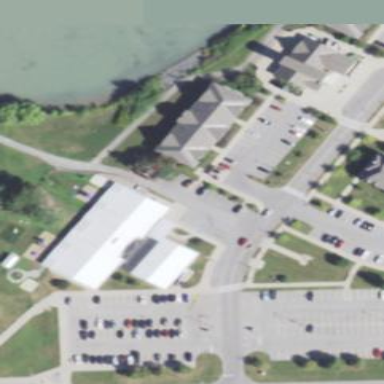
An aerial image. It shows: Kindergarten.